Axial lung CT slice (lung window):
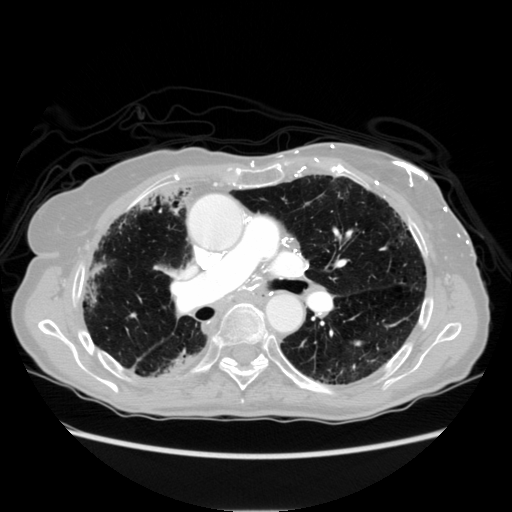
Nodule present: no